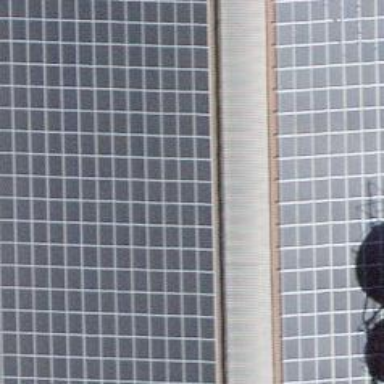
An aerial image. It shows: Solar power generator with photovoltaic panels.